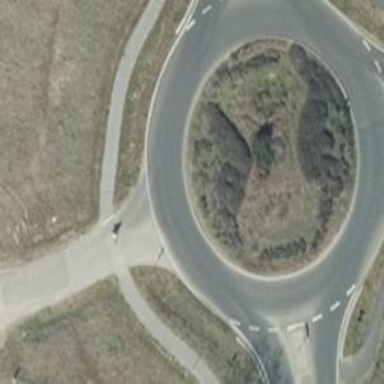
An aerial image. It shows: Road with "give way" sign.